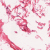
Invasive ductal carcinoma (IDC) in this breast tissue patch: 0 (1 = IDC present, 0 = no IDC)